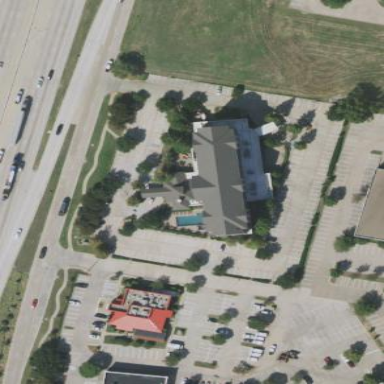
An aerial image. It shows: Hotel with hipped roof shape.